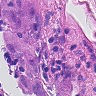
Metastatic tissue present: yes